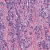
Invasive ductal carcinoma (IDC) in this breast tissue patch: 1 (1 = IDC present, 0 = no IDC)